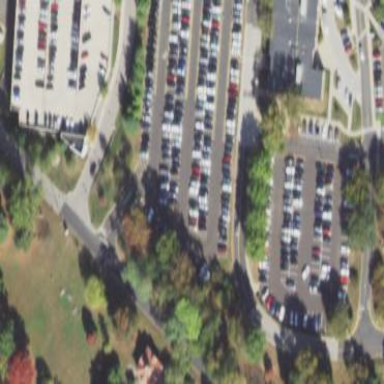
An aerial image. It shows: Parking area with surface.